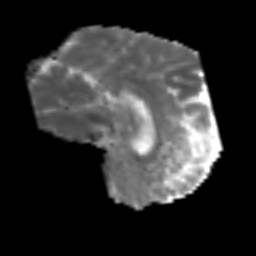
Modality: MD
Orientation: sagittal
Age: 53
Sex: male
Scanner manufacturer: siemens
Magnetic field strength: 3 T
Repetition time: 3.2 s
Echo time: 0.081 s